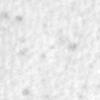
Label: no_change